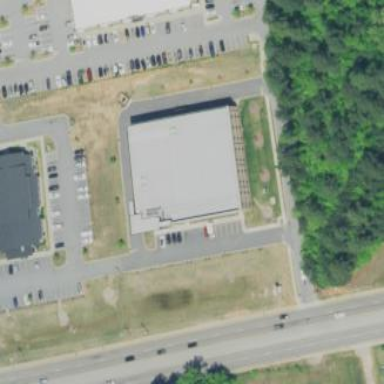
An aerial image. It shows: Building used for storage rental.